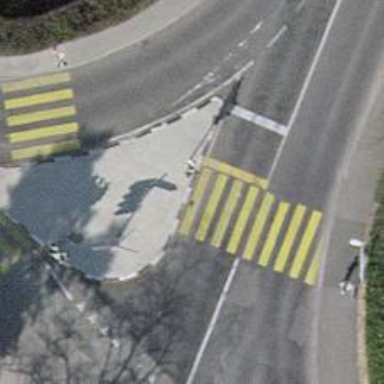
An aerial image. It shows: Kerb barrier.